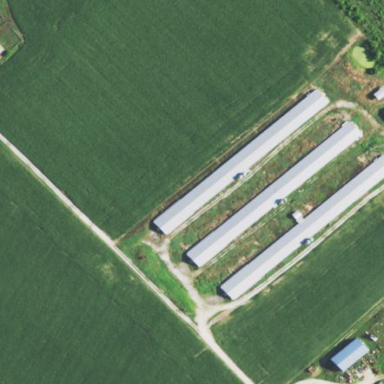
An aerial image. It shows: Farm auxiliary building.